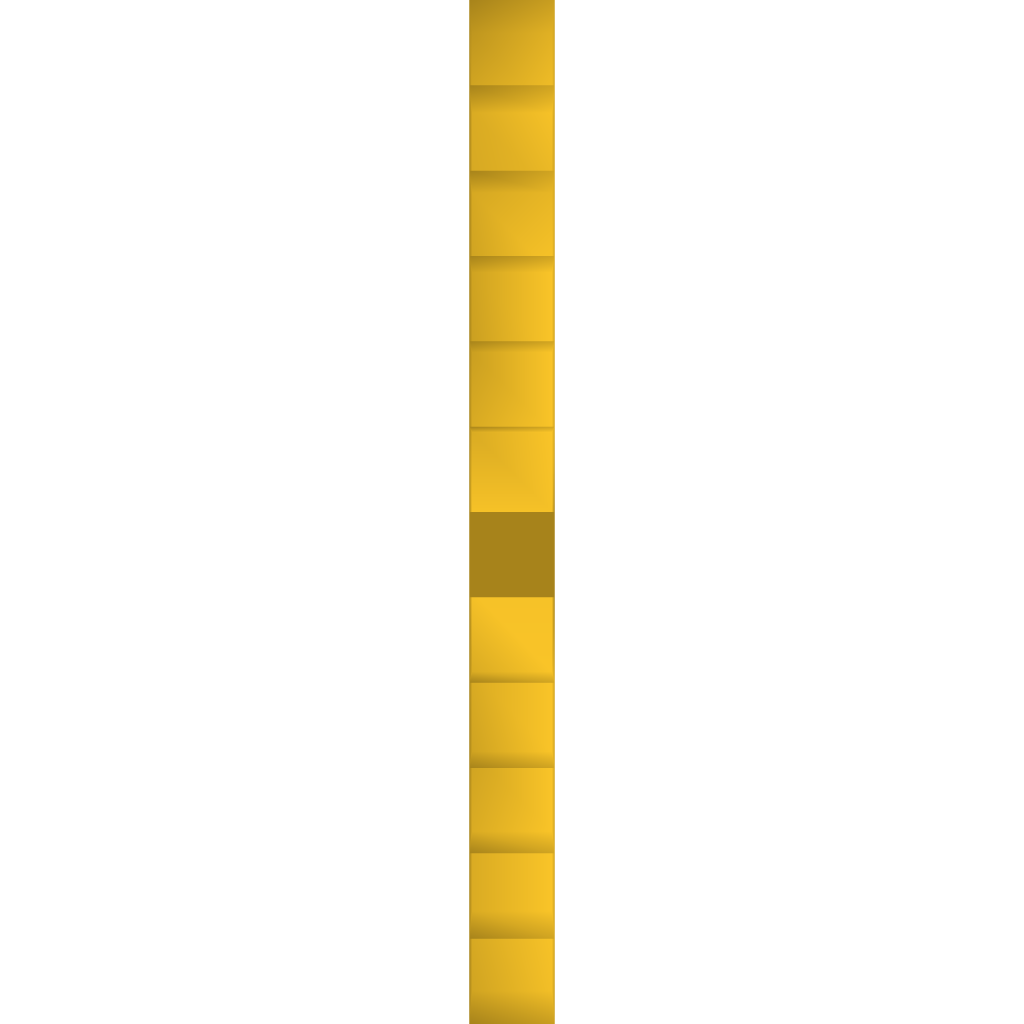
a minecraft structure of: Fooly Cooly